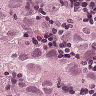
Metastatic tissue present: yes